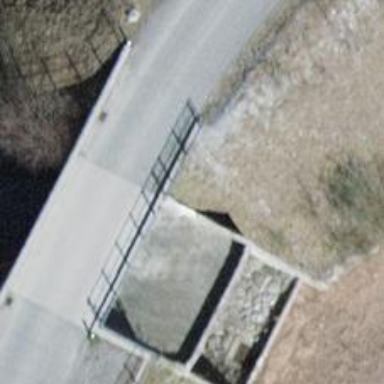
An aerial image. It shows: Asphalt track crossing bridge with grade 2 tracktype.